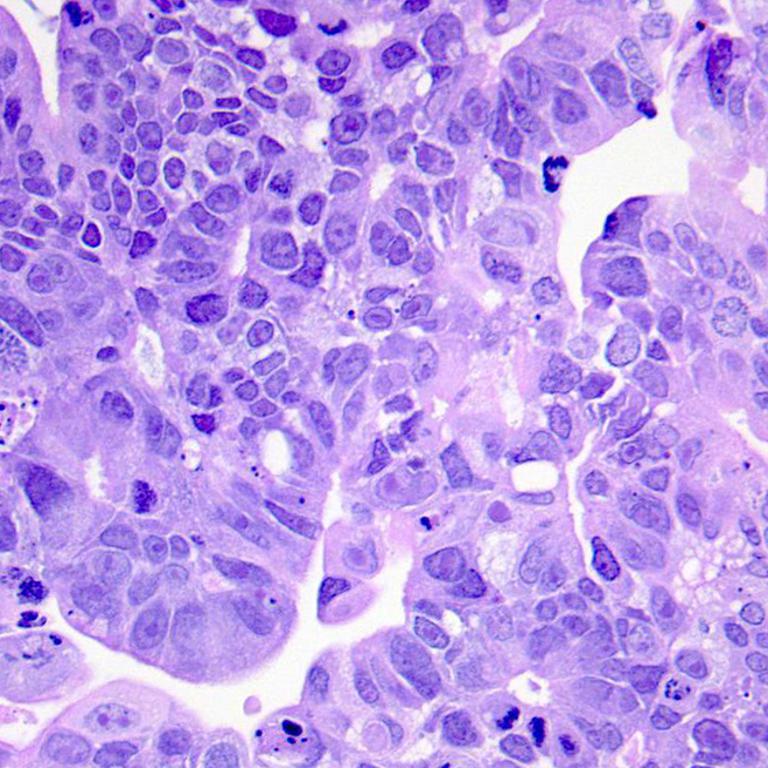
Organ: colon
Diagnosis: adenocarcinomas